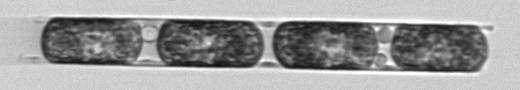
Label: Hemiaulus